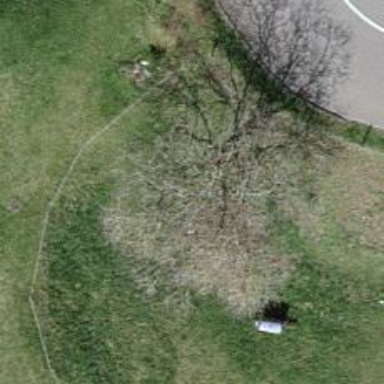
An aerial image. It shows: Beautiful tree in nature.